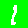
Digit: 1